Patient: sex M, age 58
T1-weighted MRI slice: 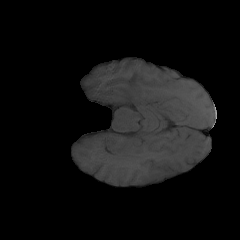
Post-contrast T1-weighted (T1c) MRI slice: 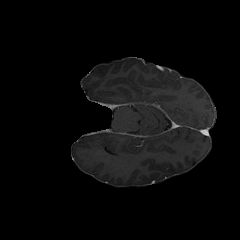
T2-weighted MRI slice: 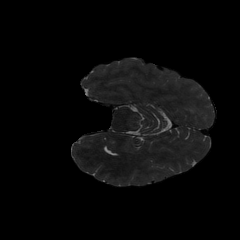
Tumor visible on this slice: no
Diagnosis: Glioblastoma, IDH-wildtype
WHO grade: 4